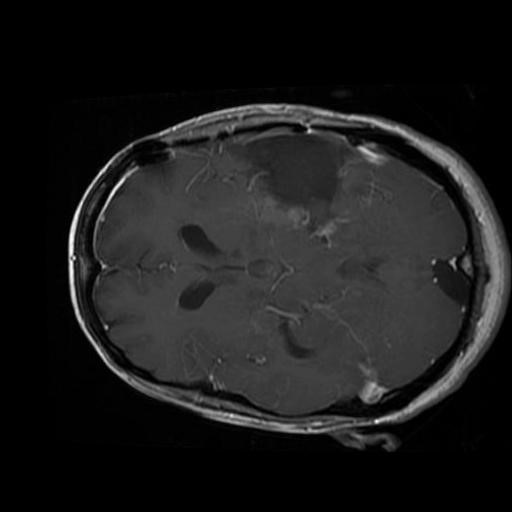
Label: brain_glioma